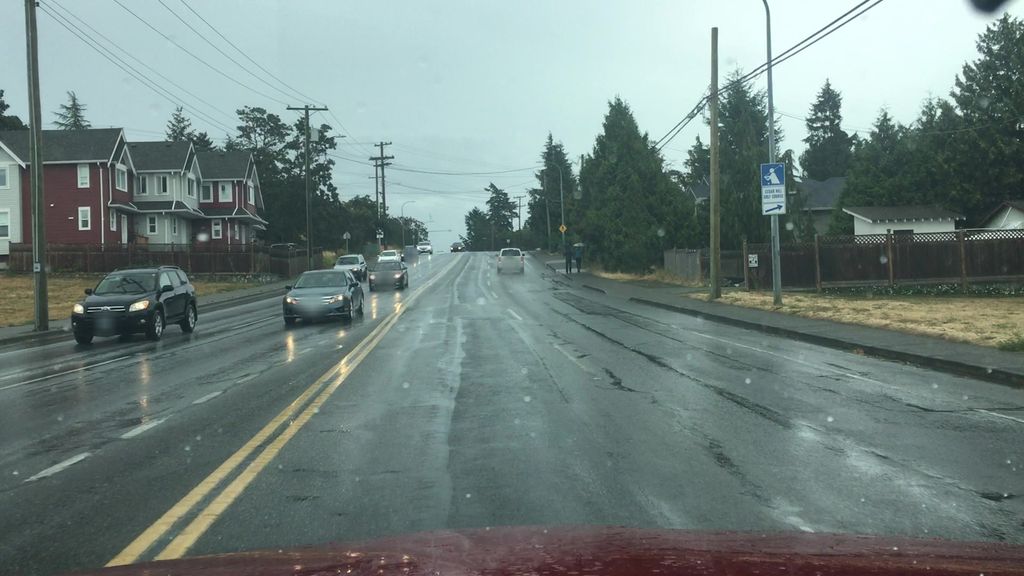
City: victoria